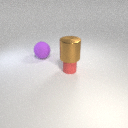
small red rubber cylinder below large brown metal cylinder